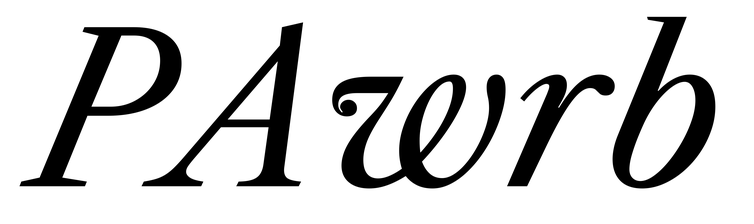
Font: LibreCaslonText-Italic_Italic